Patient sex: M
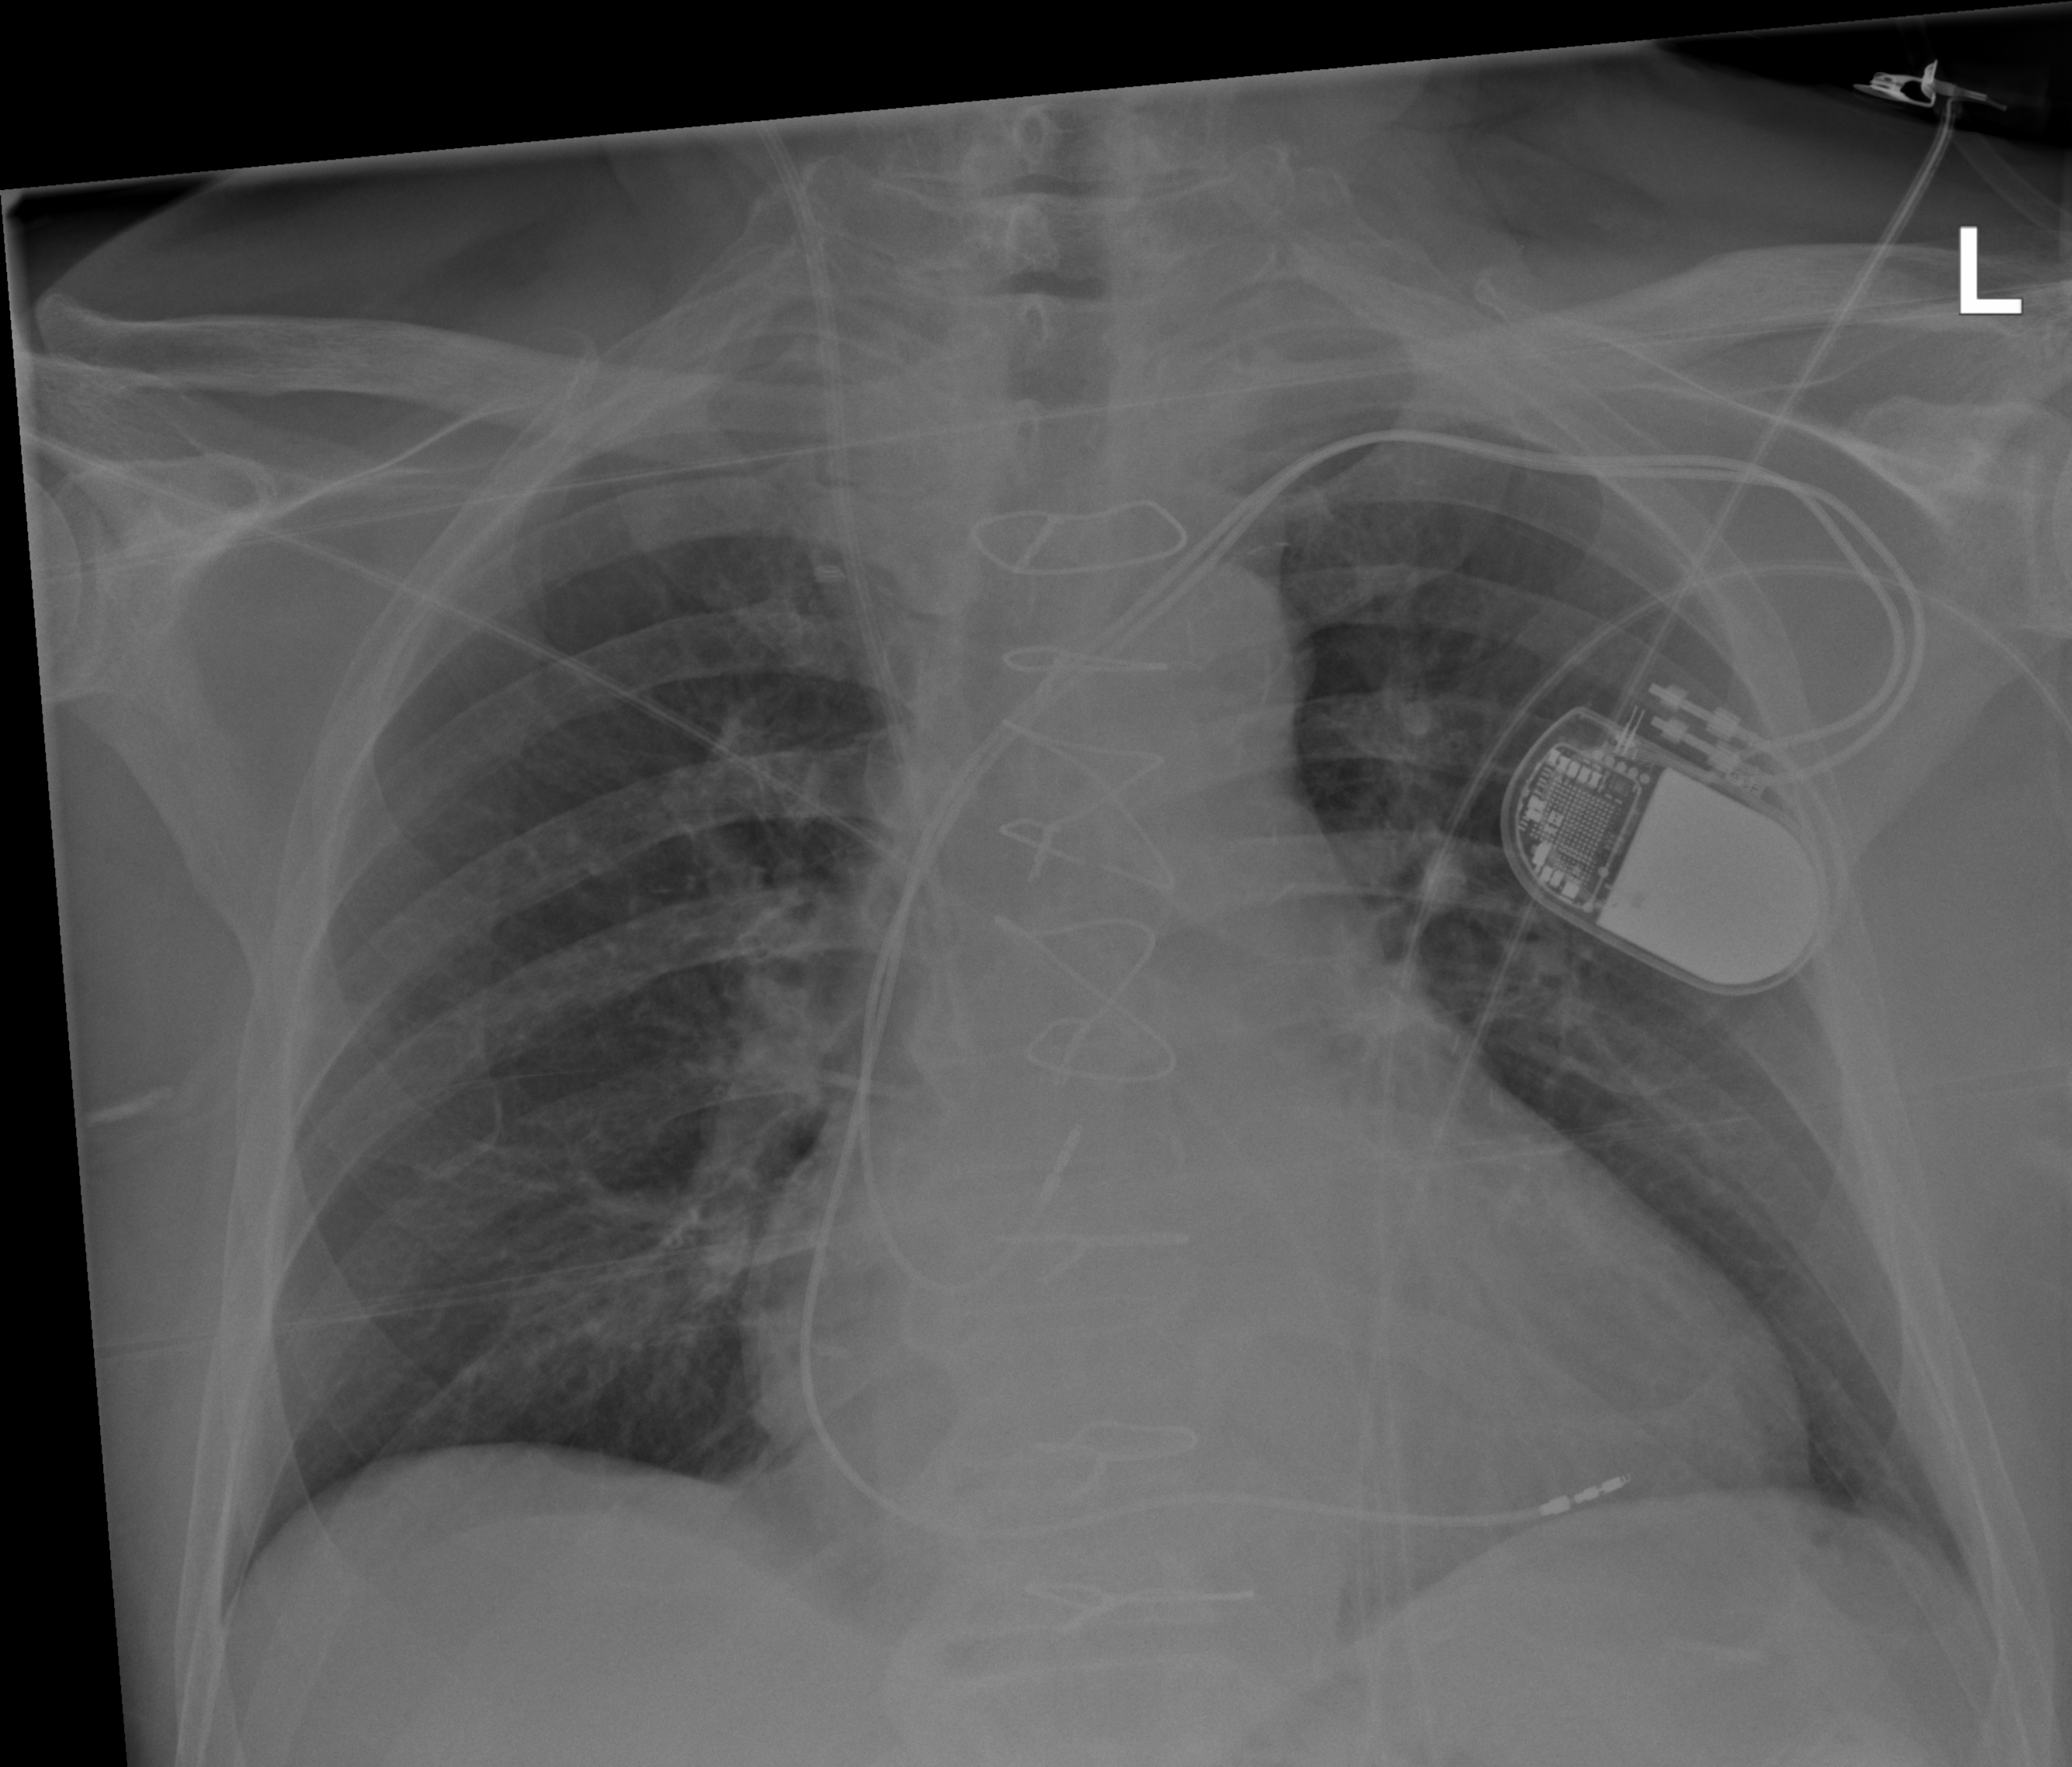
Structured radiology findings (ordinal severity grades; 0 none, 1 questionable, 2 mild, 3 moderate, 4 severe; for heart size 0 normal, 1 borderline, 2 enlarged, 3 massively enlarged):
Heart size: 1
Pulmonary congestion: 0
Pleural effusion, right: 0
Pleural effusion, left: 0
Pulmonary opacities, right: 0
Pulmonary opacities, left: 0
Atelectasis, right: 0
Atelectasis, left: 0